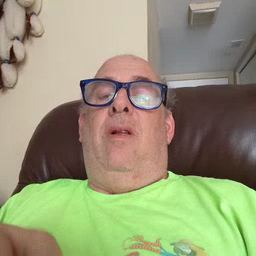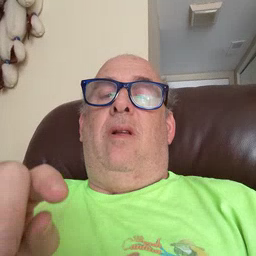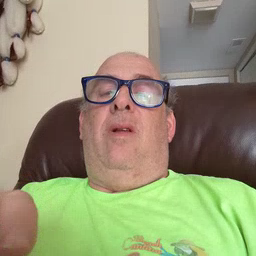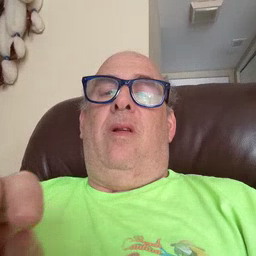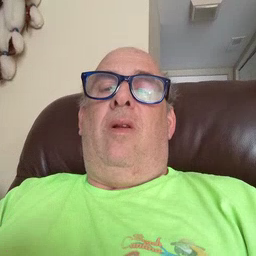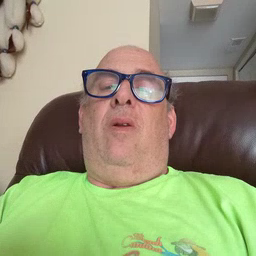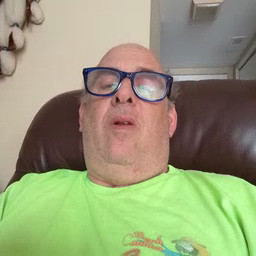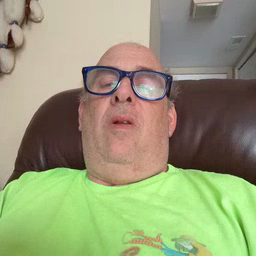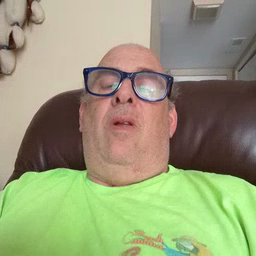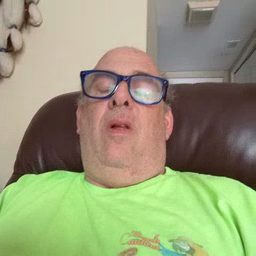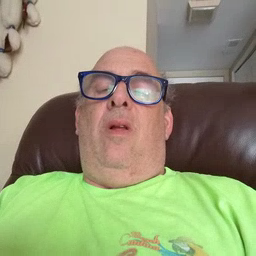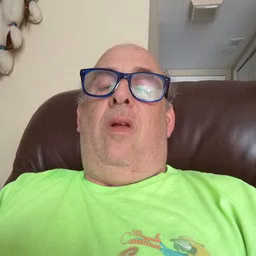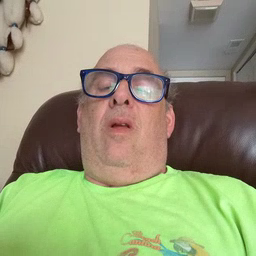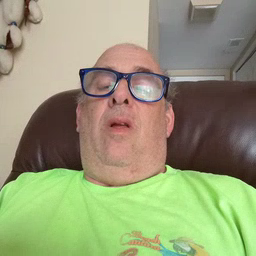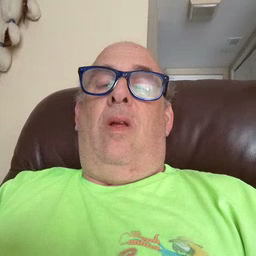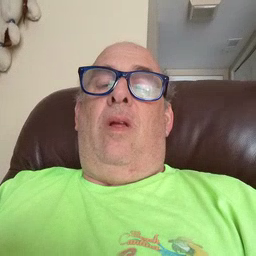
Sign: owie